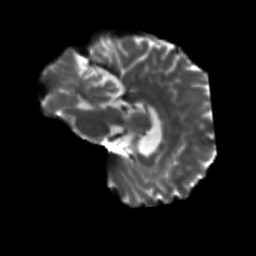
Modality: T2w
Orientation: sagittal
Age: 62
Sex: female
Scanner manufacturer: siemens
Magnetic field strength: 3 T
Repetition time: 5.25 s
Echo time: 0.08 s